Question: In the chrome task manager, there is a column called 'GPU memory'.
1. What does this memory represent?
2. Is it the memory in physical RAM or in GPU?
3. What's the relationship between GPU memory and memory?

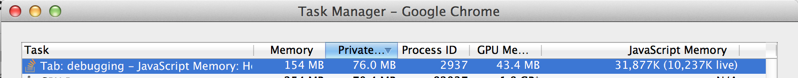
Answer: 1. It represents the amount of GPU memory being used by the page. The GPU process is a process used only when Chrome is displaying GPU-accelerated content. Chrome uses GPU to accelerate web-page rendering, typical HTML, CSS, WebGL, etc.
2. The memory is in the GPU of-course.
3. There is no relationship at all. The only governing law is that GPU-accelerated applications use both RAM and GPU memory to achieve faster processing time and also enable power-saving as GPUs consume less power as compared to CPUs. The amount of RAM and GPU that an application will use depends on the code used and the level of parallelism.
You can find more information here- <URL>